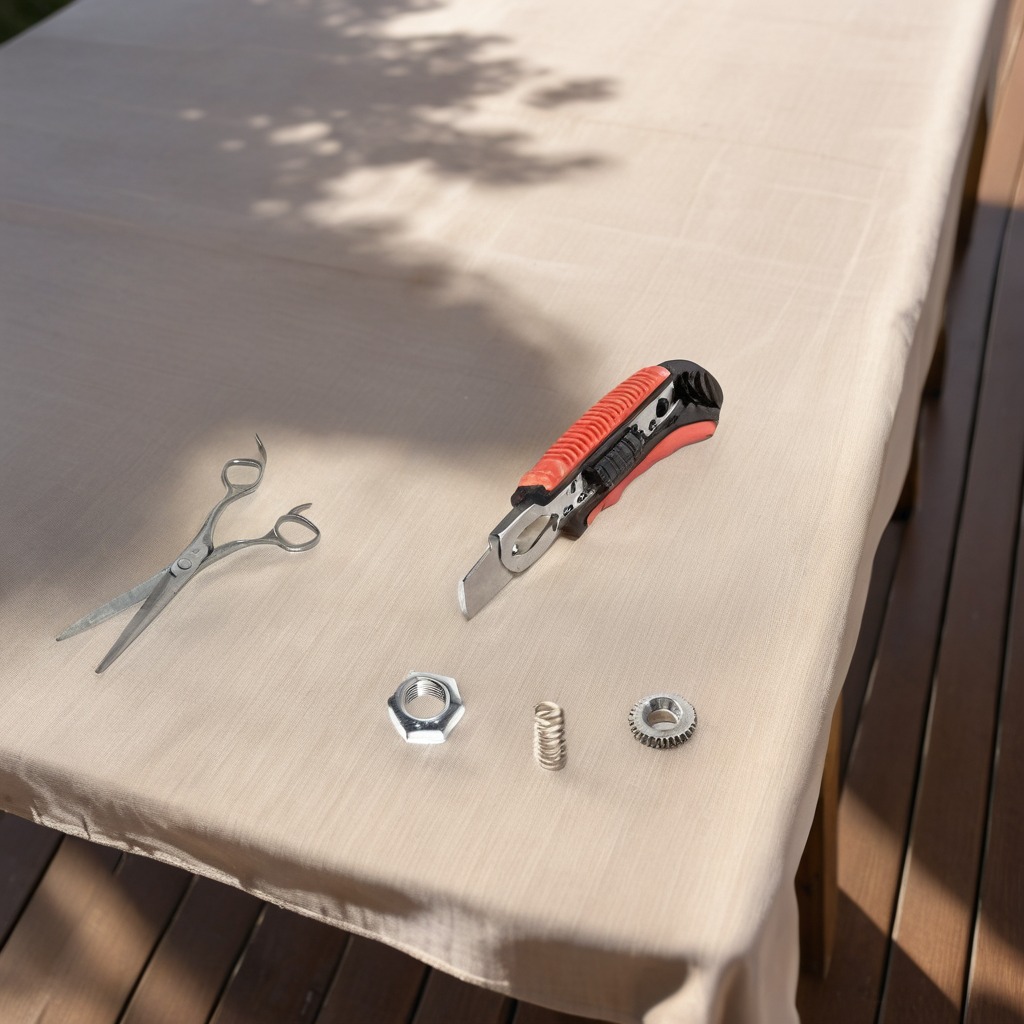
A steel gear with teeth, a utility knife, a coiled metal spring, a metal nut, and a pair of scissors are lying on the wooden table.